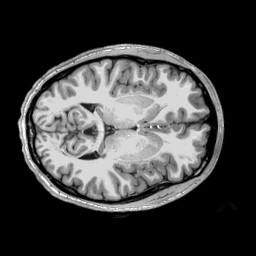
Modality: T1w
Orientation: coronal